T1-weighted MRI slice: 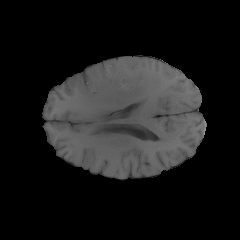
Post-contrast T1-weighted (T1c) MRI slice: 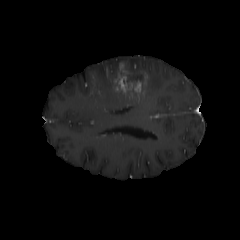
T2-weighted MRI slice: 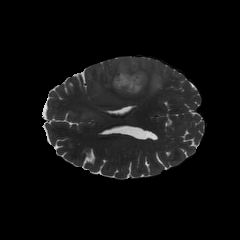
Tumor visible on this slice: yes